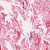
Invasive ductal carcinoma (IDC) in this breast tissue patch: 0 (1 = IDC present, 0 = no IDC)